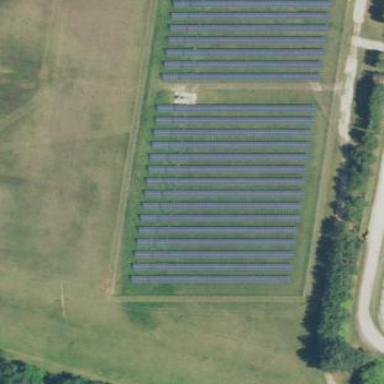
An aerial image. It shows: Solar power plant enclosed by fence. The plant generates electricity using photovoltaic technology.